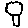
Label: tree